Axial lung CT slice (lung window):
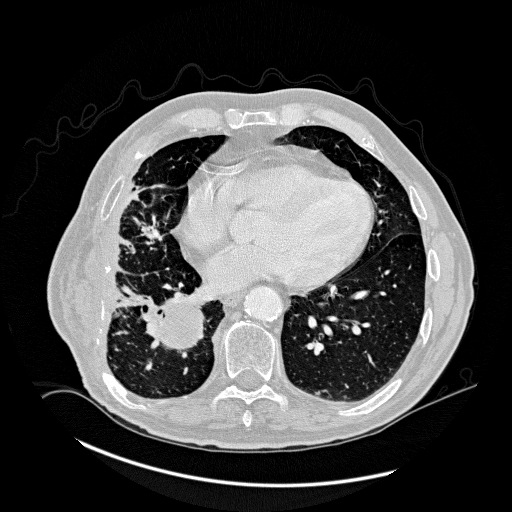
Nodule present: no